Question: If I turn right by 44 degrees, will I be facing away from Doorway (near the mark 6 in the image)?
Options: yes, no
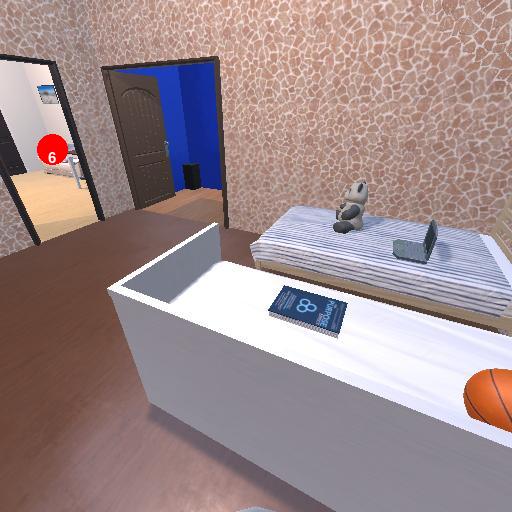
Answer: yes